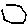
Label: hexagon